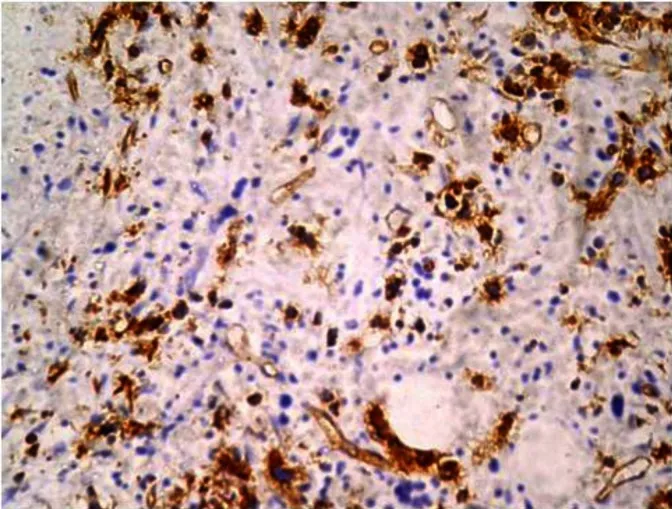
Figure 4 shows CD 34 positive blasts with a working internal control (arrow-endothelium) (10x) (DAKO automated immunostainer-streptavidin biotin - peroxidase based technique).
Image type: pathology (immunostaining)